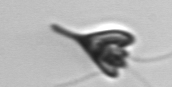
Label: Pyramimonas_longicauda